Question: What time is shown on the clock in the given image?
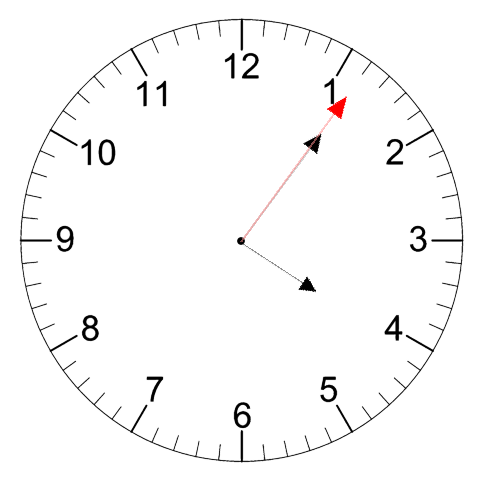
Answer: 04:06:06